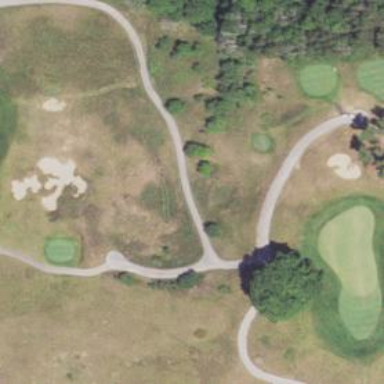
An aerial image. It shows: Path designed for golf carts.